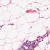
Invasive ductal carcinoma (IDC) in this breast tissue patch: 0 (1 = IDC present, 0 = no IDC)